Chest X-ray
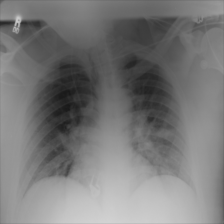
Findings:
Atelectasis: negative
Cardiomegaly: negative
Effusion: negative
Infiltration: negative
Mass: negative
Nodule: negative
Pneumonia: negative
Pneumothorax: negative
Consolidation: negative
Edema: negative
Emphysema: negative
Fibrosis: negative
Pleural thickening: negative
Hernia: negative